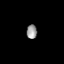
Tissue: lung
Cell type: T cells
Senescence score: 0.146
Nuclear area (px): 144
Mean DAPI intensity: 152.264